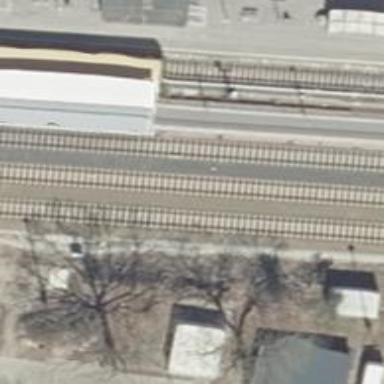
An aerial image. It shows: Public transport stop position along the railway.